Interaction volume radius: 10 \u00c5
Interaction volume height: 15 \u00c5
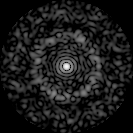
Disorder parameter: 0.8351